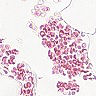
Metastatic tissue present: no